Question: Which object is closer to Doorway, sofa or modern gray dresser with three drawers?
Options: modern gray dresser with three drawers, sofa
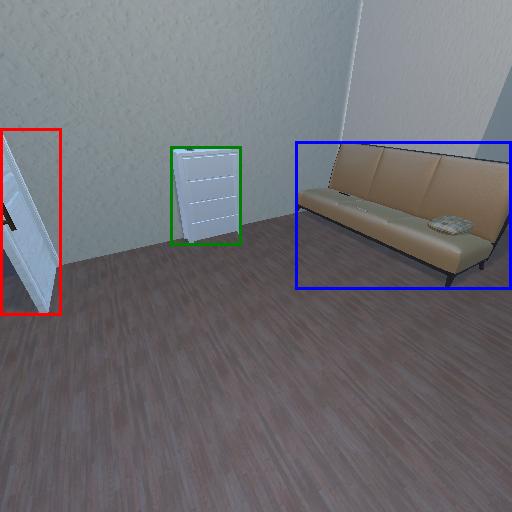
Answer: modern gray dresser with three drawers